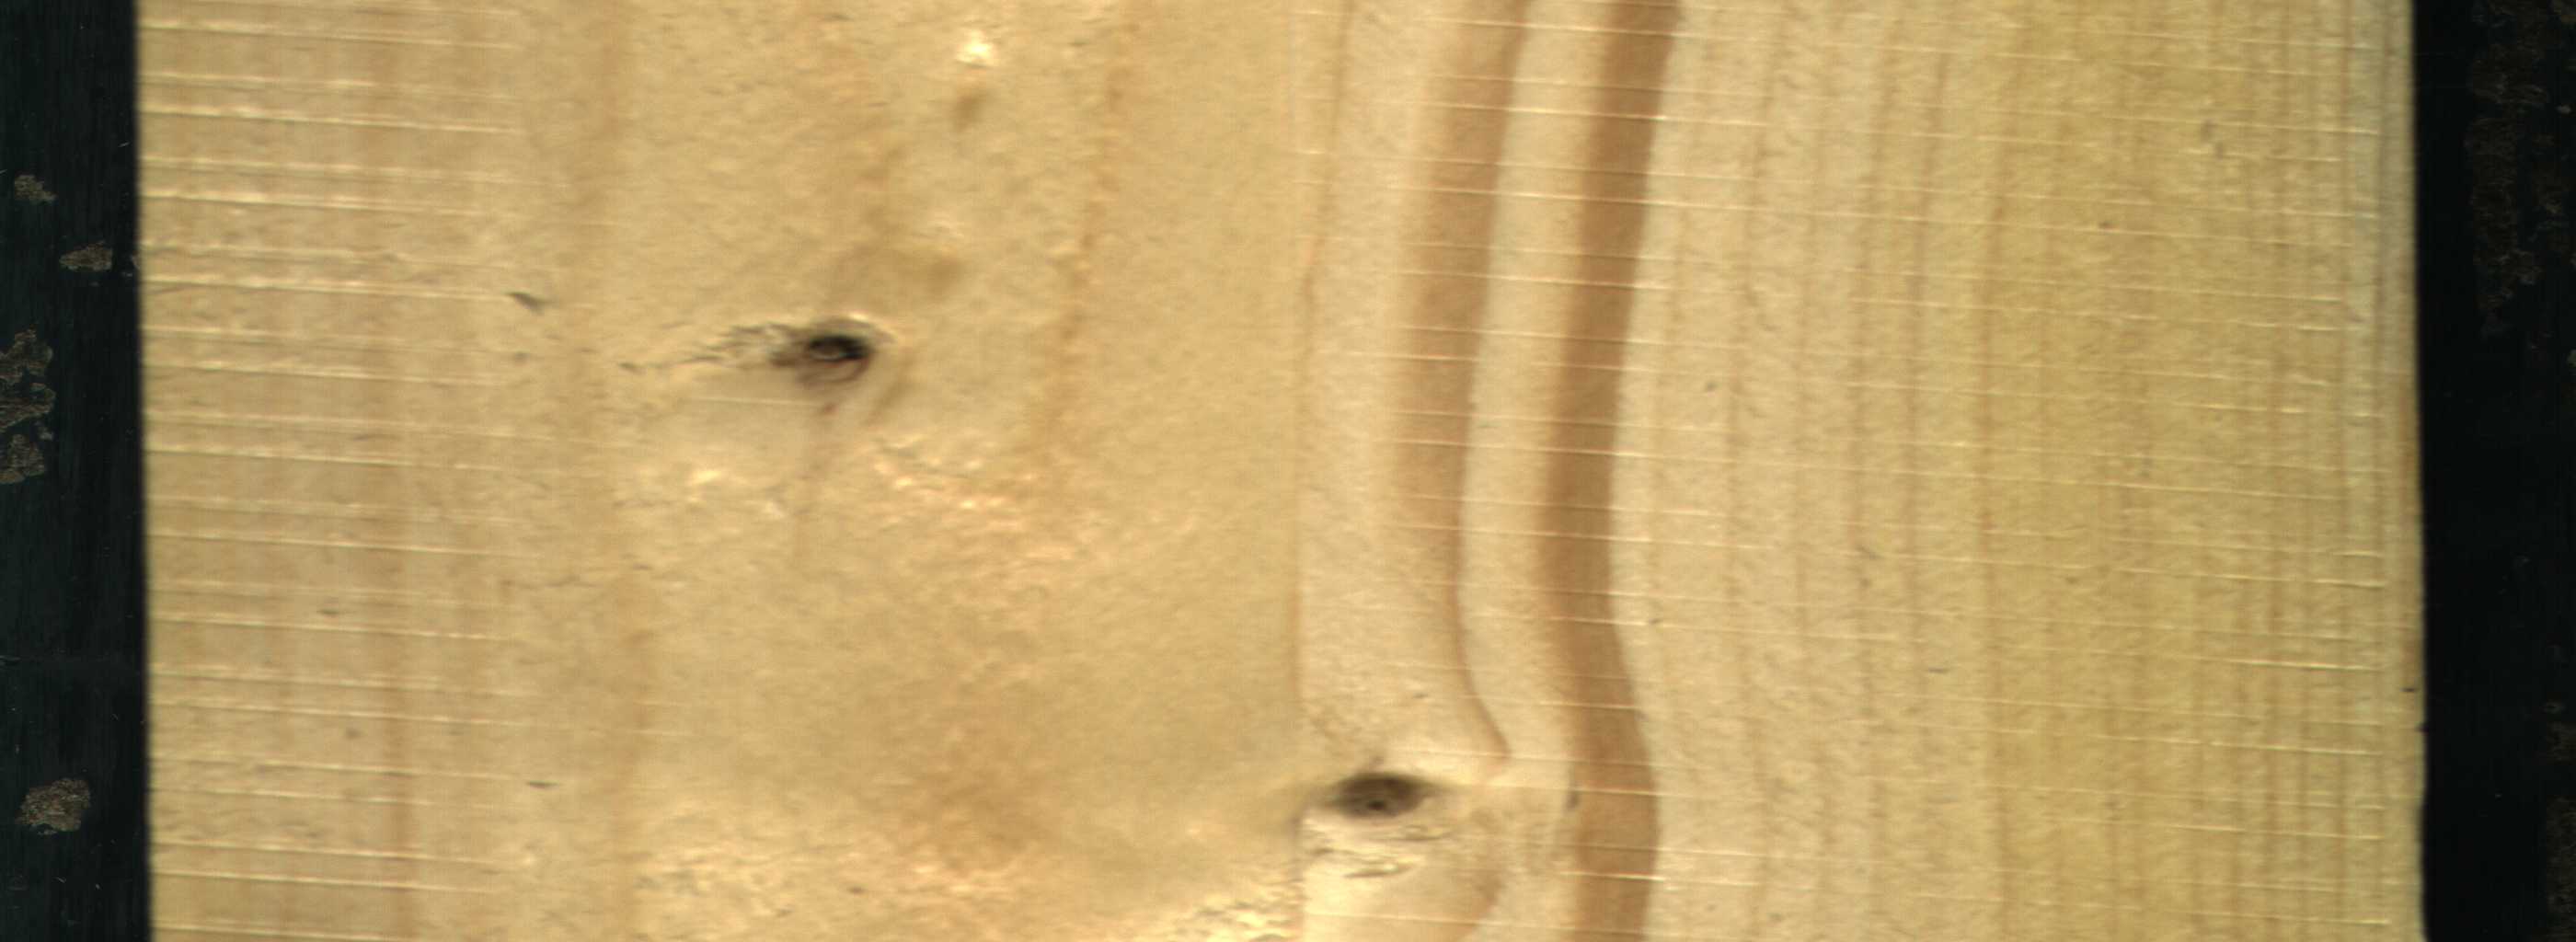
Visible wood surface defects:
Quartzity
Dead_Knot
Live_Knot